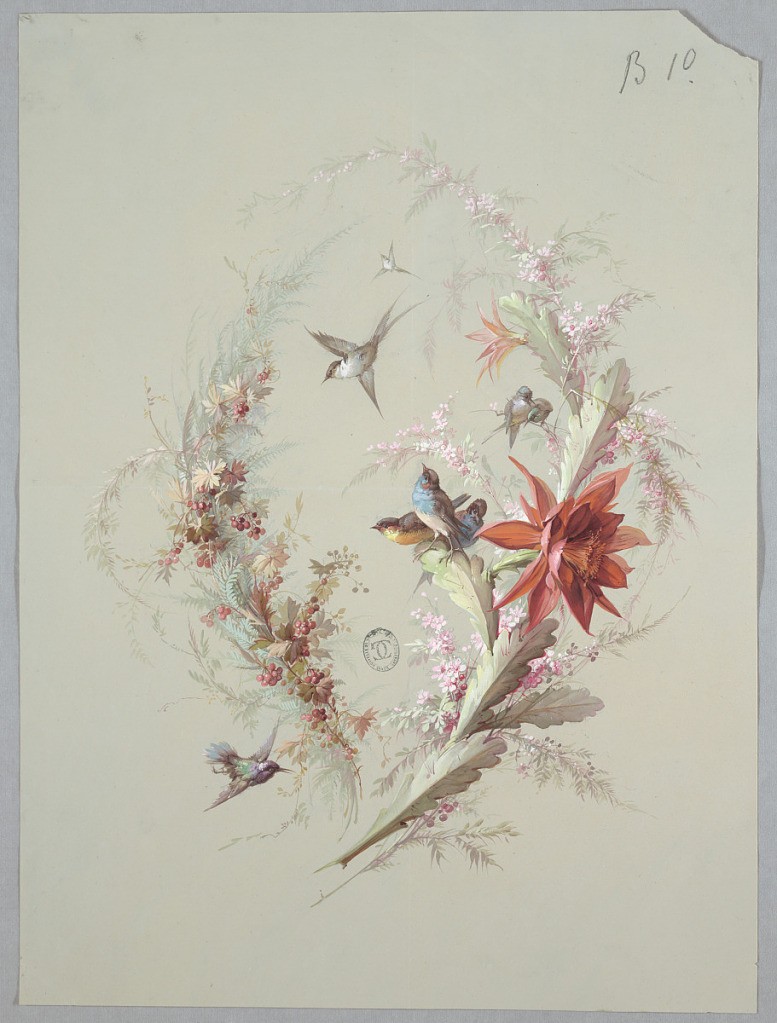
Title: Design for Wallpaper and Textile: Flowers and Birds
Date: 19th century
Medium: Brush and gouache on cream paper
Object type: Drawing
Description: Two branches of silvery green foliage and red berries form a V-shape, to the right side, a red-orange flower blooms on light gray ground. A dark bird flies below the composition to the left. Two groupings of birds rest on the foliage to the right side of the V. Two birds fly above the center.